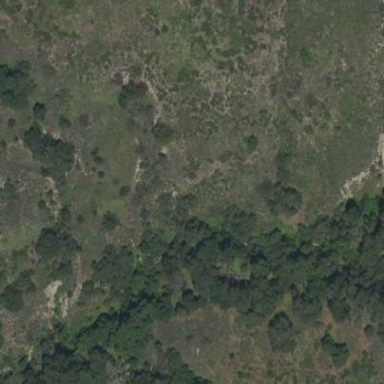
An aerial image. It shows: Beautiful woodland covered with trees.